【题型】证明题　【知识点】立体几何　【难度】medium
变式3 如图，在直三棱柱 $ABC-A_1B_1C_1$ 中，$AB = BC = \sqrt{2}$，$AC = AA_1 = 2$，且 $D$、$E$ 分别是 $AC$、$A_1C_1$ 的中点.

\noindent
(1) 证明：$AC \perp BE$；
\noindent
(2) 求直线 $BD$ 与平面 $ABE$ 所成角的大小（结果用反三角函数值表示）.
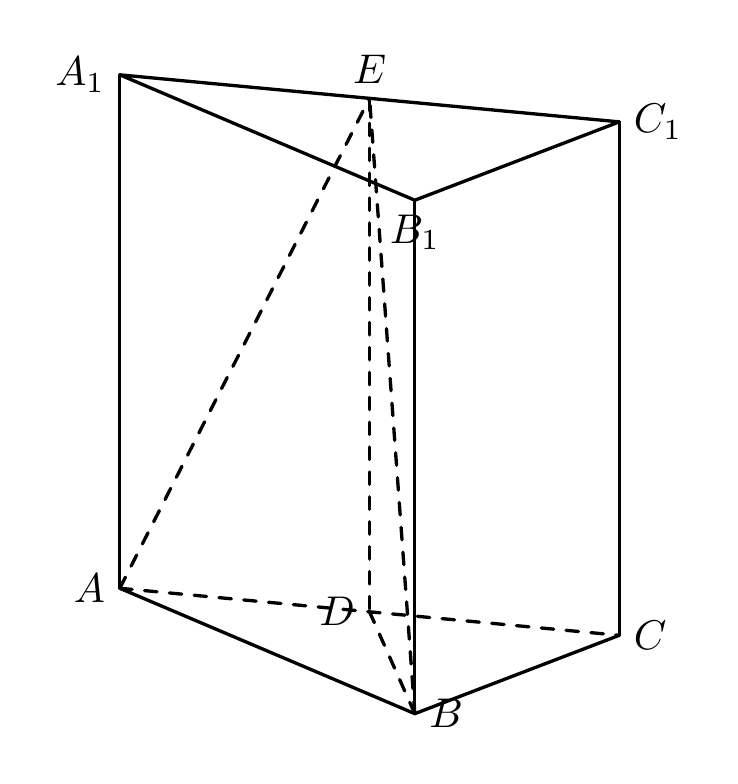
【解答】
\noindent
【答案】(1) 证明见解析

\noindent
(2) $\arcsin\dfrac{2}{3}$

\vspace{1em}

\noindent
【分析】（1）结合题意先通过线线垂直得到 $AC \perp$ 面 $BDE$，进而得到 $AC \perp BE$；

\noindent
（2）利用等体积法，求出点 $D$ 到面 $ABE$ 的距离为 $d$，借助线面角的定义即可求出线面角.

\vspace{1em}

\noindent
【详解】（1）证明：在直三棱柱中 $ABC-A_1B_1C_1$ 中，因为 $D$、$E$ 分别是 $AC$、$A_1C_1$ 的中点，所以 $DE // AA_1$，

\noindent
由直三棱柱 $ABC-A_1B_1C_1$ 中 $AA_1 \perp$ 面 $ABC$，

\noindent
所以 $DE \perp$ 面 $ABC$，因为 $AC$ 在面 $ABC$ 内，所以 $DE \perp AC$，

\noindent
因为在 $\triangle ABC$ 中，$AB = BC = \sqrt{2}$，且 $D$ 是 $AC$ 的中点，所以 $BD \perp AC$，

\noindent
因为 $DE \cap BD = D$，且 $DE$、$BD$ 在面 $BDE$ 内，

\noindent
所以 $AC \perp$ 面 $BDE$，因为 $BE$ 在面 $BDE$ 内，所以 $AC \perp BE$.

\vspace{1em}

\noindent
（2）等腰 $\triangle ABC$ 中，$AB = BC = \sqrt{2}$，$AC = 2$，从而 $BD = 1$，

\noindent
所以 $S_{\triangle ABD} = \dfrac{1}{2} \times 1 \times 1 = \dfrac{1}{2}$，

\noindent
由 $DE \perp$ 面 $ABC$，且 $DE = AA_1 = 2$，

\noindent
所以 $V_{E-ABD} = \dfrac{1}{3} S_{\triangle ABD} \cdot DE = \dfrac{1}{3} \times \dfrac{1}{2} \times 2 = \dfrac{1}{3}$，

\noindent
$V_{D-ABE} = V_{E-ABD} = \dfrac{1}{3}$，

\noindent
令点 $D$ 到面 $ABE$ 的距离为 $d$，

\noindent
则有 $V_{D-ABE} = \dfrac{1}{3} S_{\triangle ABE} \cdot d = \dfrac{1}{3}$，

\noindent
$\triangle ABE$ 中，$AB = \sqrt{2}$，$AE = BE = \sqrt{5}$，

\noindent
从而 $S_{\triangle ABE} = \dfrac{1}{2} \times \sqrt{2} \times \sqrt{5 - \left(\dfrac{\sqrt{2}}{2}\right)^2} = \dfrac{3}{2}$.

\noindent
所以 $d = \dfrac{2}{3}$，

\noindent
设直线 $BD$ 与平面 $ABE$ 所成角为 $\alpha$，则 $\sin\alpha = \dfrac{d}{BD} = \dfrac{2}{3}$，

\noindent
所以直线 $BD$ 与平面 $ABE$ 所成角的大小为 $\arcsin\dfrac{2}{3}$.